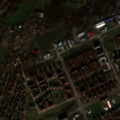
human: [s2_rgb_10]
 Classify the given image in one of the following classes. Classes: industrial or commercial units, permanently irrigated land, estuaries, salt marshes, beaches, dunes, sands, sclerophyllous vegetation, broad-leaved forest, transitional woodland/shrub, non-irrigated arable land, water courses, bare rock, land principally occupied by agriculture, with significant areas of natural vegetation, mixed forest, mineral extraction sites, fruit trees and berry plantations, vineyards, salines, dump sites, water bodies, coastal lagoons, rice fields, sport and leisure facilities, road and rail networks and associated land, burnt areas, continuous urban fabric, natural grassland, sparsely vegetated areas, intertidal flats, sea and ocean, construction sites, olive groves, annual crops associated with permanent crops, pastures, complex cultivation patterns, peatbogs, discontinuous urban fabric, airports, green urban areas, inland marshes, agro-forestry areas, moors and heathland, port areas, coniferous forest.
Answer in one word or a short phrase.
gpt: discontinuous urban fabric, industrial or commercial units, land principally occupied by agriculture, with significant areas of natural vegetation, transitional woodland/shrub